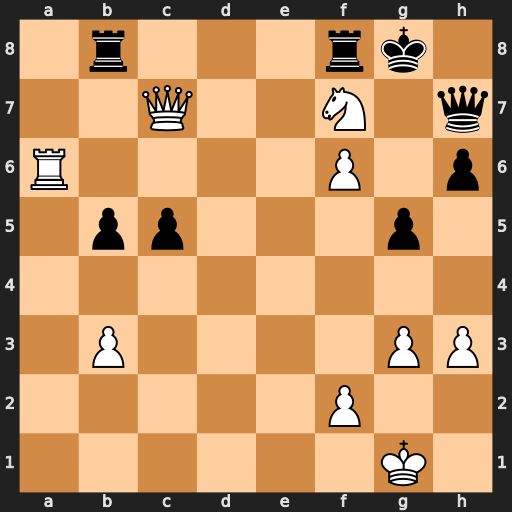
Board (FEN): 1r3rk1/2Q2N1q/R4P1p/1pp3p1/8/1P4PP/5P2/6K1
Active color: w
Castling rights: -
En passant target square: -
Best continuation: Nxh6+ Qxh6 f7+ Kh7 Rxh6+